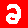
Digit: 2